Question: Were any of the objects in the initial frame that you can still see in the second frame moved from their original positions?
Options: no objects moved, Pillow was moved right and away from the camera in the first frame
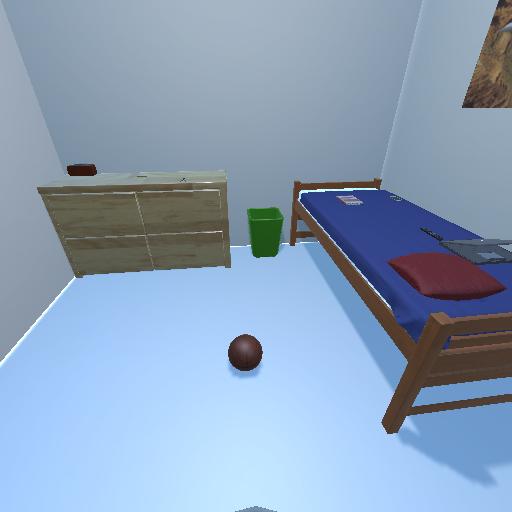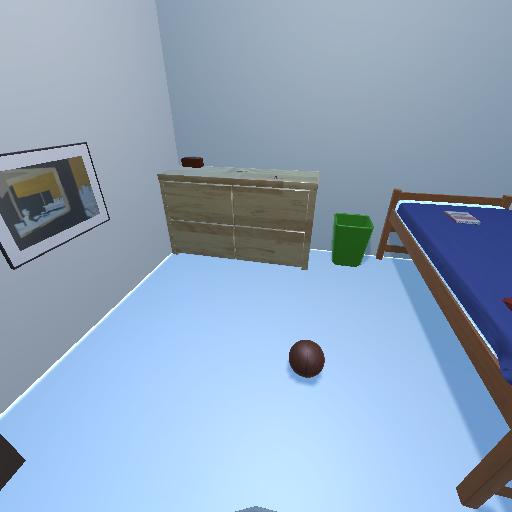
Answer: no objects moved